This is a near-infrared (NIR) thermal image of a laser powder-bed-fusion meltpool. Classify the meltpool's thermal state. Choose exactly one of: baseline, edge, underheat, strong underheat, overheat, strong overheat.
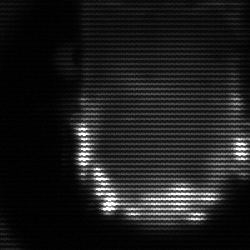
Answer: baseline